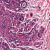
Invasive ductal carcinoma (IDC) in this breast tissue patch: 0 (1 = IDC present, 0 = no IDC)